Question: I have following c++ code and i am getting build errors in it.I am unable to find out the errors please any one help.Here is the code
'''
#include<stdlib.h>
#include <iostream.h>
using namespace std;
class PropertyPortal;
class PropertyType;
class Commercial;
class Residential;
void main()
class PropertyPortal
{
private:
int NoOfUsers;
int UAN;
char* Name;
public:
void setNoOfUsers(int no);
void setUAN(int u);
void setName(int n);
int getNoOfUsers();
int getUAN();
char getName();
int getPropertyInfo();
//constructors of the class
PropertyPortal();
PropertyPortal(int, int, char);
//destructor of the class
~PropertyPortal ();
void setNoOfUsers(int no)
{
NoOfUsers>=1;
}
void setUAN (int u);
{
NoOfUsers>=0;
UAN>=1;
Name=Null;
}
PropertyPortal (int no, int u, char* n)
{
NoOfUsers>=no;
UAN=u
Name=VU-Real-Estate;
}
PropertyPortal (int no, int u, char* n)
{
NoOfUsers>=no;
UAN=u
Name=n;
}
void setNoOfUsers(int no)
void setUAN(int u)
void setName(char n)
int getNoOfUsers()
int getUAN()
char getName()
int getPropertyInfo();
class PropertyType
{
private:
char* City
public:
void setCity(char c);
char getCity(char c);
void getPropertyType();
PropertyType();
PropertyType(char);
~PropertyType();
PropertyType();
{
City=Null
}
PropertyType(char* cCity)
{
City=cCity
}
};
class Commercial:PropertyType
{
private:
int PropertyValue
public:
void setPropertyValue();
int getPropertyValue();
void getPlots();
Commercial();
Commercial(char);
~Commercial();
};
class Residential:PropertyType
private:
int PropertyValue;
public:
void setPropertyValue();
int getPropertyValue();
int getPropertyCategory();
};
void main ()
{
cout<<"This is just a prototype of all classes";
cout<<endl;
system("PAUSE");
}
'''
I got error on line '2,32:2,10,103' Please help me to find out whats wrong and whats going on with the code.

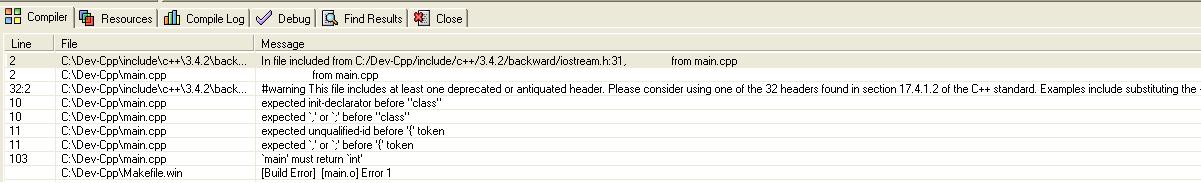
Answer: A lot of the errors are coming from having both function declarations and definitions inside the class. Do either
'''
class Foo
{
public:
int func();
};
int Foo::func() { return 5; }
'''
or
'''
class Foo
{
public:
int func() { return 5; }
};
'''
but
'''
class Foo
{
public:
int func();
// ...
int func() { return 5; }
};
'''
I also see that you intend to have two constructors, one with default values, and one taking values from the creator. But then you do this:
'''
PropertyPortal (int no, int u, char* n)
{
NoOfUsers>=no;
UAN=u
Name=VU-Real-Estate;
}
PropertyPortal (int no, int u, char* n)
{
NoOfUsers>=no;
UAN=u
Name=n;
}
'''
I suspect you really mean
'''
PropertyPortal ()
{
NoOfUsers=1;
UAN=1;
Name="VU-Real-Estate";
}
PropertyPortal (int no, int u, char* n)
{
NoOfUsers=no;
UAN=u
Name=strdup(n); // Remember to free() this later.
}
'''
In fact, you'ld be even better off to scrap 'char*'s all together, and use 'std::string', and maybe read about <URL>.